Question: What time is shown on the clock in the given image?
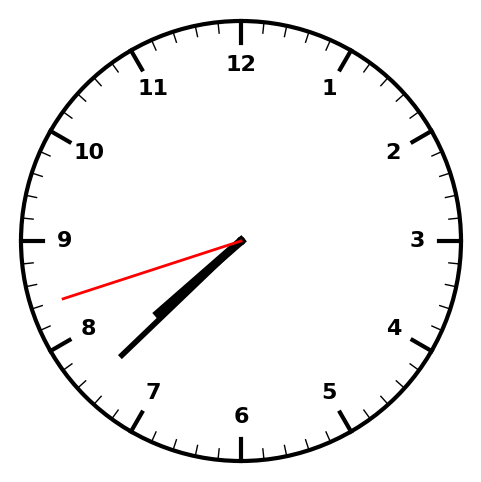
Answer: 07:37:42